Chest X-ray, AP view. Patient: 59 years old, sex F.
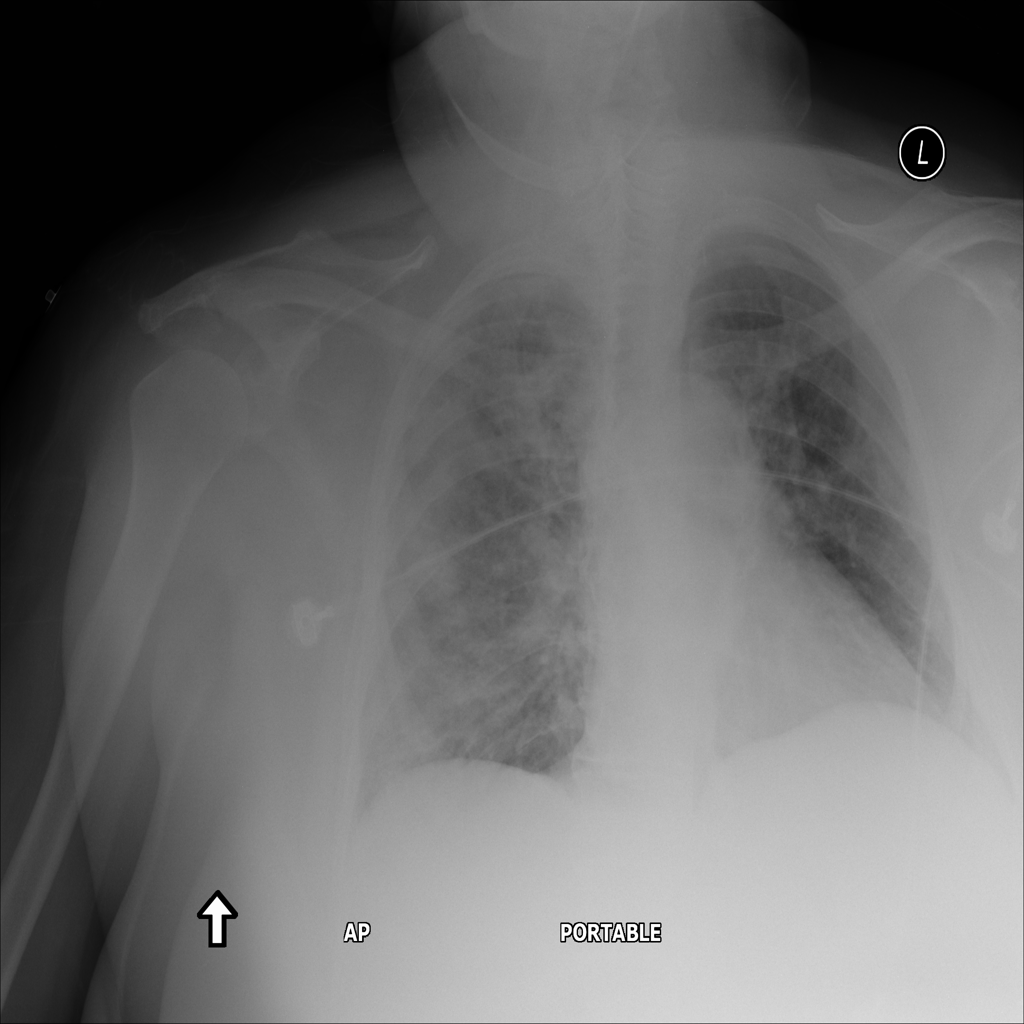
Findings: Edema